Question: I'm currently learning web development.
For the moment I have only used symfony to build my projects.
I just installed laravel for another project and now my symfony application doesn't work when displayed on the web page (there normally would be bootstrap, javascript, images - I'm using webpack encore)

I checked the DB - there is no problem.
I checked the routes and there is no problem either.
I don't really know what to check
I talked to a teacher of mine and he told me there could be a change of symfony CLI (as laravel is based on symfony) or a conflict of that kind but I'm still lost - that is why I need your help
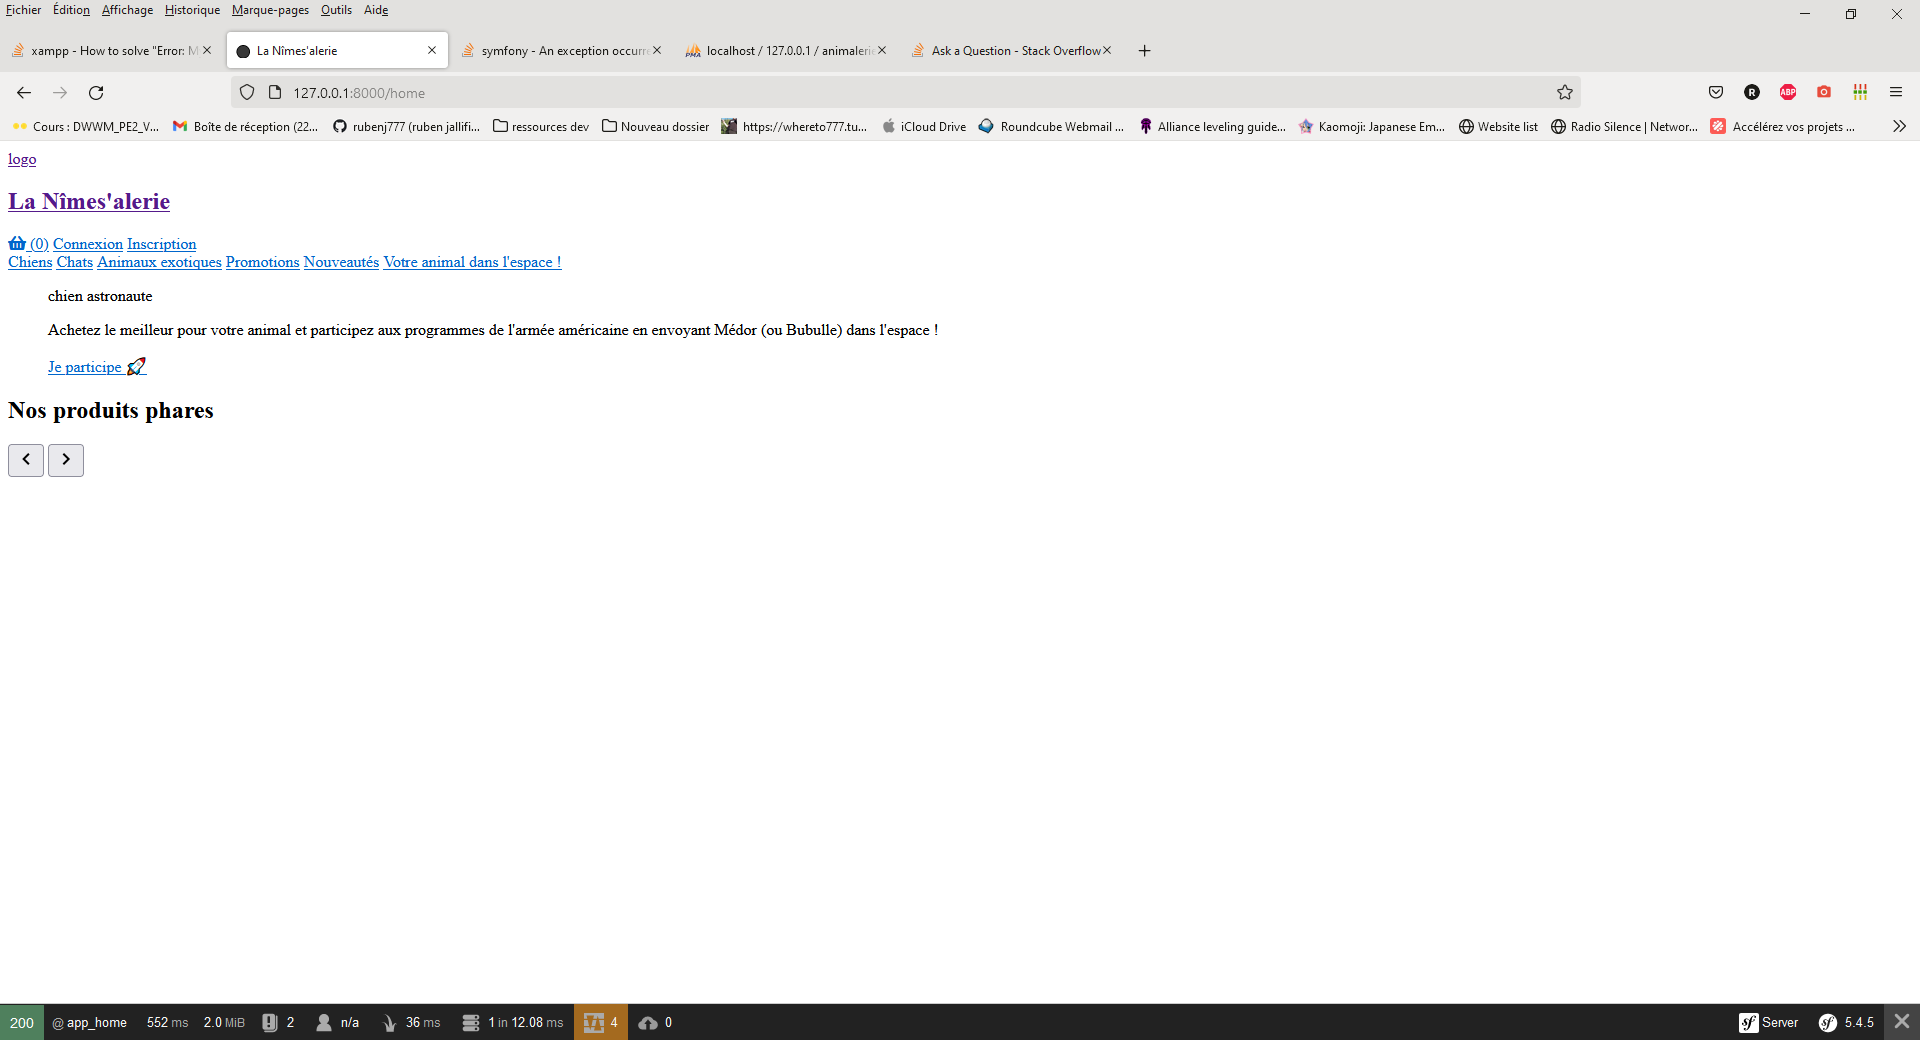
Answer: I think that you have to build your style. Run 'npm run dev'or 'yarn dev' to build and copy the assets to your public build directory.